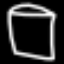
Label: square